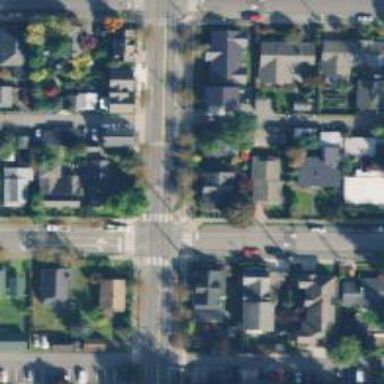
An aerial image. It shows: Marked crossing on footway.